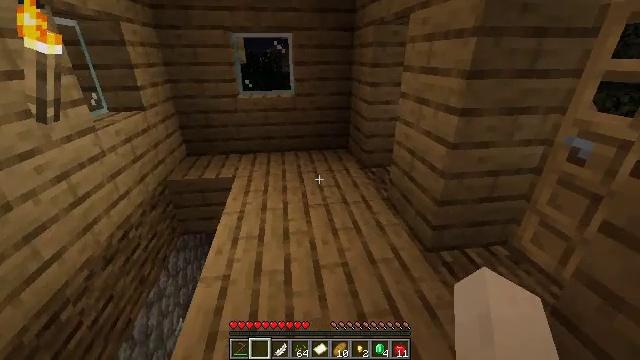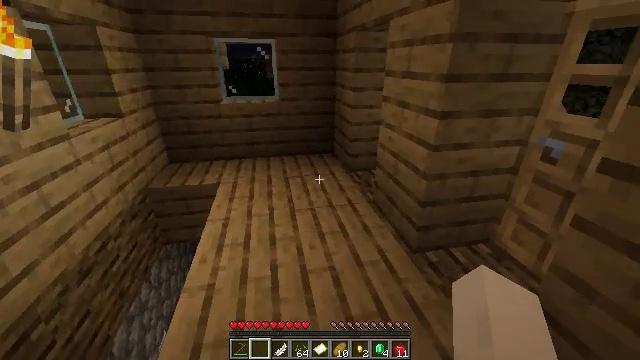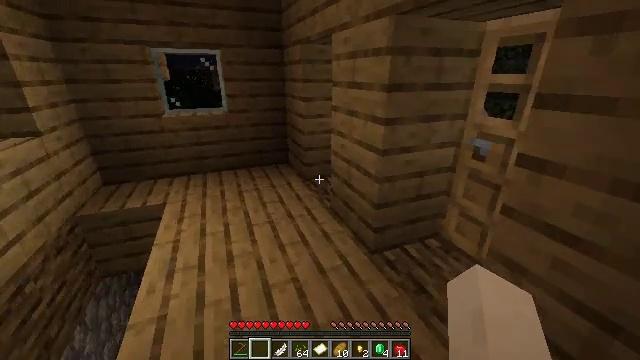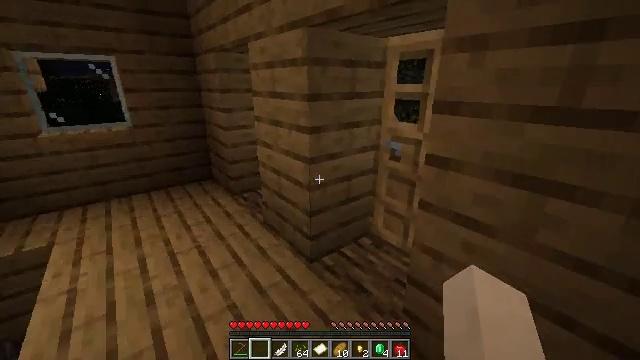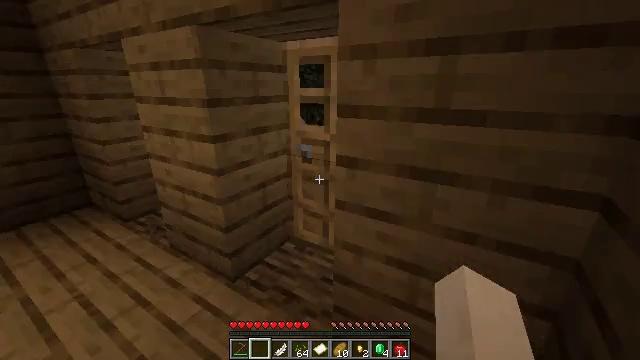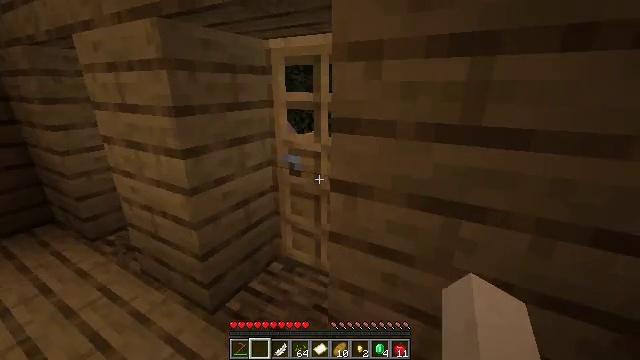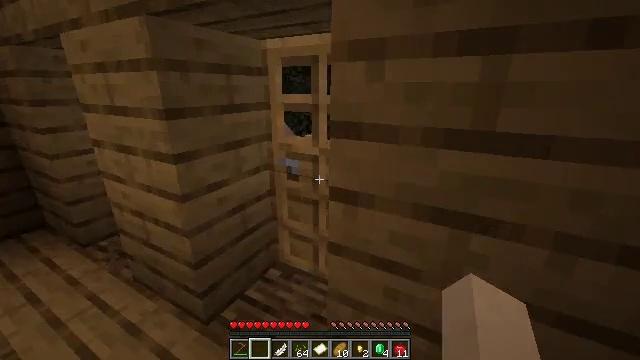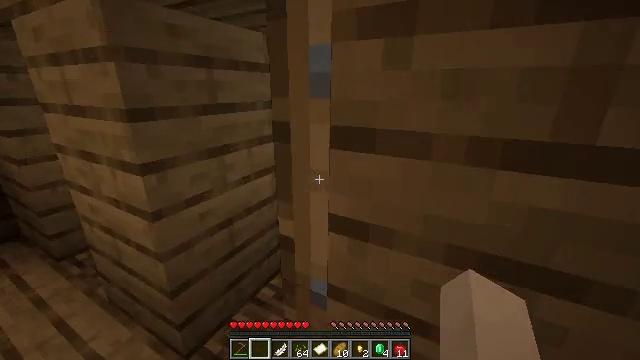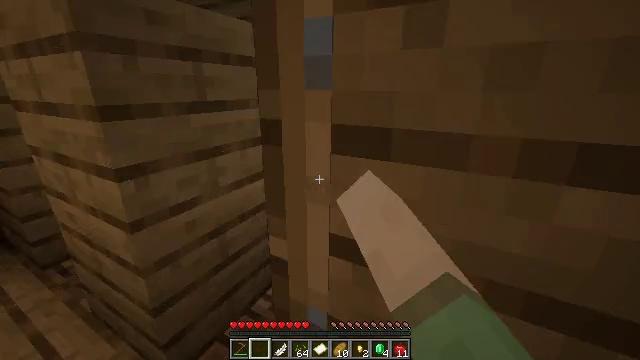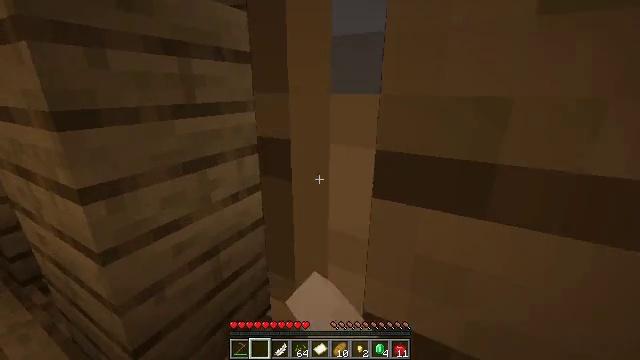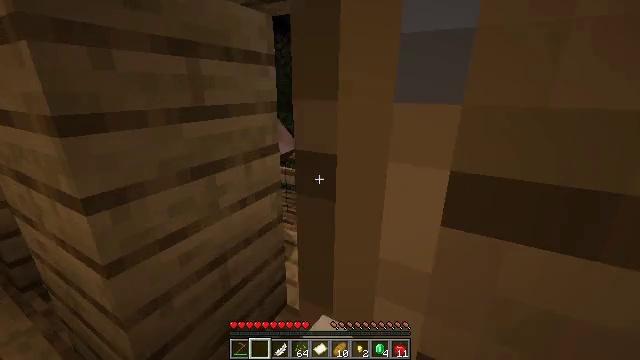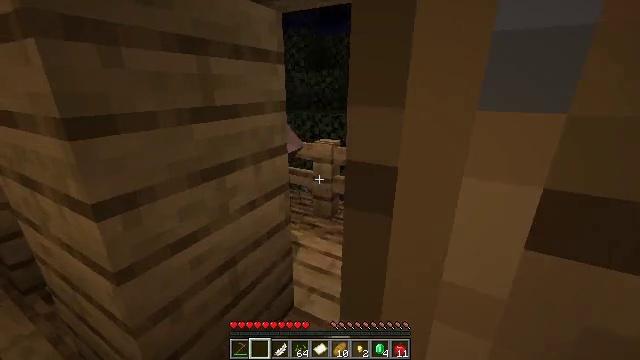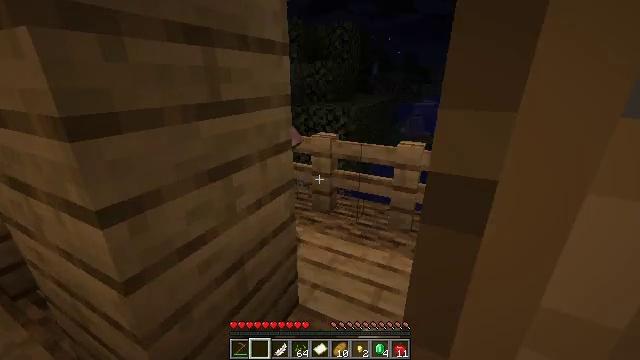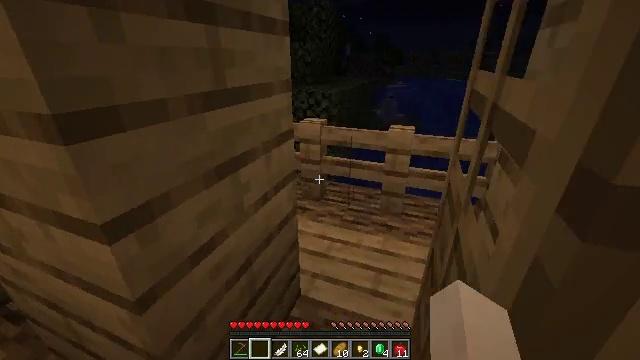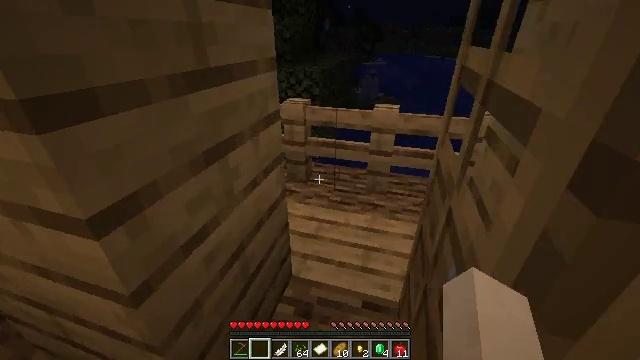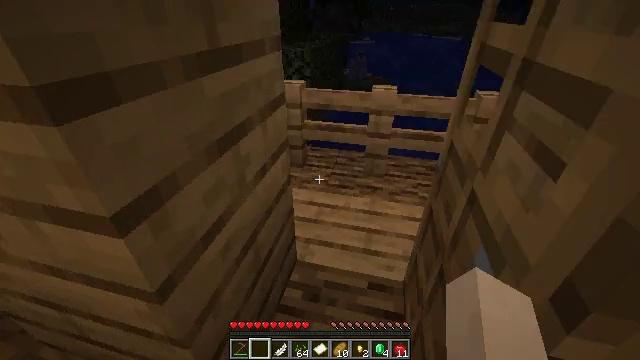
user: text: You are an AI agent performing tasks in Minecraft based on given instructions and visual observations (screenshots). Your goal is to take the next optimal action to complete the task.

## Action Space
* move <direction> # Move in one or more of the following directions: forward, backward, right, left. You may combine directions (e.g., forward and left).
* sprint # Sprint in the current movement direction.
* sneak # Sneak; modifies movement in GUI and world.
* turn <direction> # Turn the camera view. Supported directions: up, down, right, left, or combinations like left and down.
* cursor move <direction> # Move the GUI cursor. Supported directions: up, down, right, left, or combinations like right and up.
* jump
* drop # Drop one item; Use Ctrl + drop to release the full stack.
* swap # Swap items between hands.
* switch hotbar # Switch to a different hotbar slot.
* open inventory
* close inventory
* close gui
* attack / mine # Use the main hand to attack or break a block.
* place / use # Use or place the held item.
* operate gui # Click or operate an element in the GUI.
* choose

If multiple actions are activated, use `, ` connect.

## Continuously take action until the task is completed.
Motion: motion action
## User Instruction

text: Destroy the oak door to retrieve it.
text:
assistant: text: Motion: turn right and up
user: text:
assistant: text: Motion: turn right and up
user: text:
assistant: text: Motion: move forward, turn right and up
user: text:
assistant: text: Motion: move forward, turn right
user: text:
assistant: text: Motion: move forward, turn right
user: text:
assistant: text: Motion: move forward
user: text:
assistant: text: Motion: move forward, use / place
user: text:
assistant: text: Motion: move forward, use / place
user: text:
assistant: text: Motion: move forward, use / place
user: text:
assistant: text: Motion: move forward
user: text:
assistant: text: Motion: move forward
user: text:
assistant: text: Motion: move forward, turn right and down
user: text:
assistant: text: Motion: move forward, turn right and down
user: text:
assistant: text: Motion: move forward, turn right and down
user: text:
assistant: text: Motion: move forward, turn right and down
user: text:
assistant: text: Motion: move forward, turn right and down
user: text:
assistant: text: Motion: move forward and move right, turn right and down
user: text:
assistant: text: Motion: move forward and move right
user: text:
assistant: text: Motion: move forward and move right
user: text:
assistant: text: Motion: move forward and move right, turn left and down
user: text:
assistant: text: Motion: move forward, turn left
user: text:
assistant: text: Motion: move forward, turn left and up
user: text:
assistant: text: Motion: move forward, turn left and up
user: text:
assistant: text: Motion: move forward, turn left and up
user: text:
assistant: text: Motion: move forward, turn left and up
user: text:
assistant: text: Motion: move forward, turn left and up
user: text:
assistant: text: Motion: move forward
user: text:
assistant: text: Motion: turn left
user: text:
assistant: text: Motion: turn left and up
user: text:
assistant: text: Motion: turn left and up